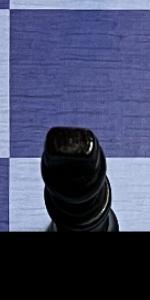
Label: King_Black